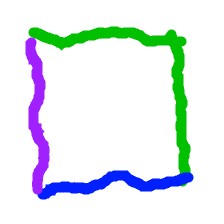
Shape: square